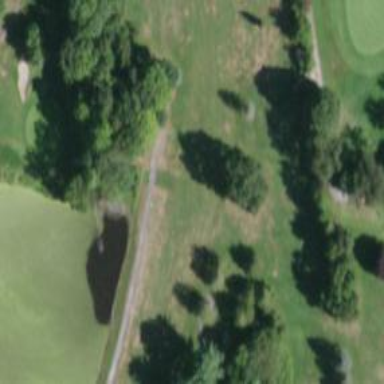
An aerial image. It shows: View of golf hole.